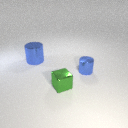
large blue metal cylinder to the left of small green metal cube